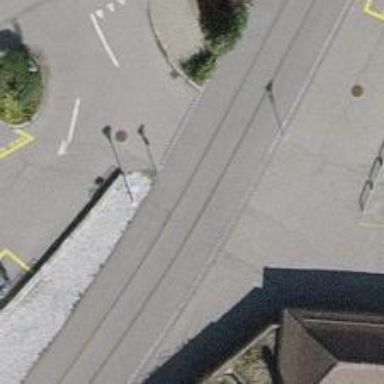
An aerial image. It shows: Bollard.